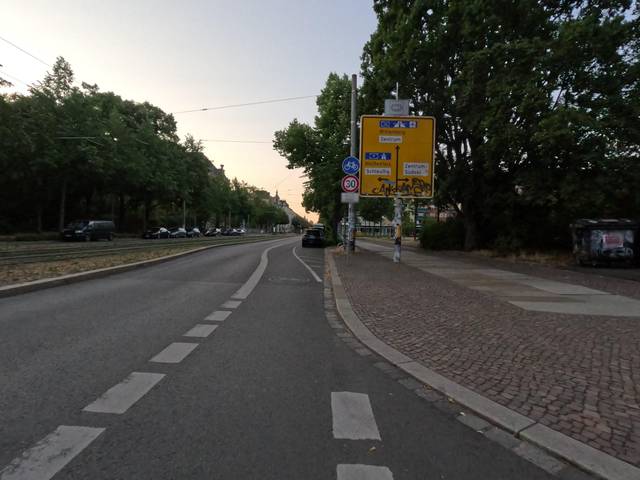
Region: Germany
Coordinates: 51.319, 12.374